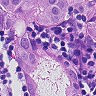
Metastatic tissue present: yes